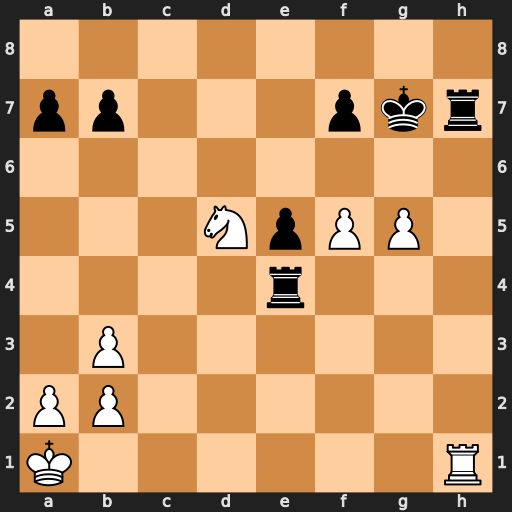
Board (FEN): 8/pp3pkr/8/3NpPP1/4r3/1P6/PP6/K6R
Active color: w
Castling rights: -
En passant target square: -
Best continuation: Rxh7+ Kxh7 Nf6+ Kh8 Nxe4